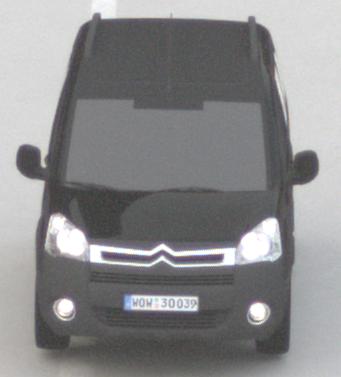
Make: Citroen
Model: Berlingo Kombi VTi 120
Detailed model: Berlingo (II) Kombi
Model produced from: 2009/12
Model produced until: 2012/03
Doors: 5
Color: black
Road condition: dry road
Daytime: morning or afternoon
Contrast: low contrast